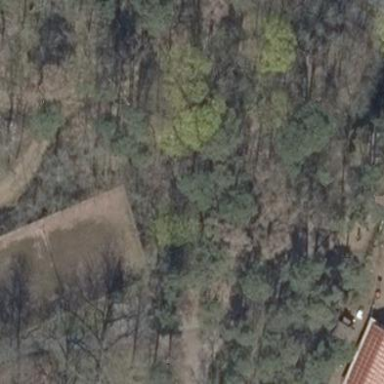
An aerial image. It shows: Forest with mixed types of leaves.